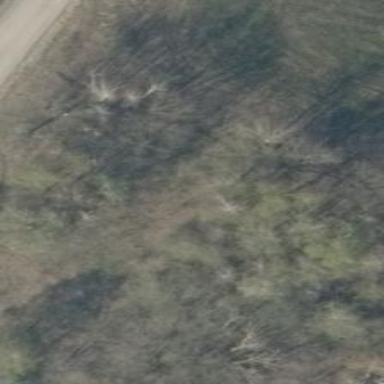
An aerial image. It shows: Mixed woodland with variety of leaf types and cycles.